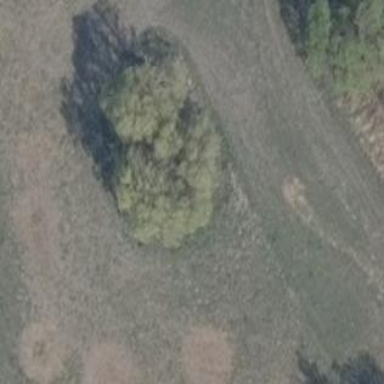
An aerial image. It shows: Patch of scrub vegetation.